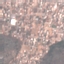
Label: Residential